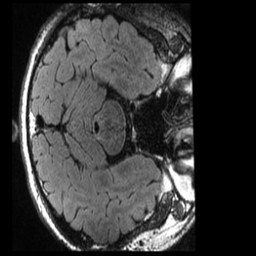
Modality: T1w
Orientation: axial
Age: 21
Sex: male